Question: I am trying to use 'Http_client.Convenience.http_post' to make a 'http post request'.
---
The API is fairly simple:
> val http_post : string -> (string * string) list -> stringDoes a "POST" request with the given URL and returns the response
body. The list contains the parameters send with the POST request.
---
What I wish to do is to construct a 'http post' request to get the flight information via 'google flights', explained as 'part 1' in here: <URL>
To maintain the format of the 'Post request', I took a screenshot as this:

---
So finally, I construct a 'Http_client.Convenience.http_post' for it:
'''
open Http_client.Convenience;;
let post_para = [("(Request-Line)", "POST /flights/rpc HTTP/1.1");
("Host", "www.google.com");
("Content-Type", "application/json; charset=utf-8");
("X-GWT-Permutation", "0BB89375061712D90759336B50687E78");
("X-GWT-Module-Base", "http://www.google.com/flights/static/");
("Referer", "http://www.google.com/flights/");
("Content-Length", "275");
("Cookie", "PREF=ID=2dc218fc830df28d:U=29aaf343dd519bca:FF=0:TM=<PHONE>:LM=<PHONE>:GM=1:S=RWC3dYzVvVSpkrlz; NID=52=VTp1QILW1ntPlrkLx7yLUtOYhchNk35G4Lk35KBd7A3lCznVV5glz7lwDoDP2RkjtTJVNZSomv3iffPqiJz4oXfpoph3ljb2eInGOe-FwosvrmSXPpnLkEWxMHIbuaid; S=travel-flights=YFCjkd9M9h3Z_uEqBmgynA");
("Pragma", "no-cache");
("Cache-Control", "no-cache");
("data", "[,[[,"fs","[,[,["SJC"]
,"2012-04-05",["EWR","JFK","LGA"]
,"2012-04-12"]
]
"]],[,[[,"b_ca","54"],[,"f_ut","search;f=SJC;t=EWR,JFK,LGA;d=2012-04-05;r=2012-04-12"],[,"b_lr","11:36"],[,"b_lr","1:1528"],[,"b_lr","2:1827"],[,"b_qu","3"],[,"b_qc","1"]]]]")];;
let search () = try (http_post "http://www.google.com/flights/rpc" post_para) with
Http_client.Http_error (id, msg) -> msg;;
let _ = print_endline (search());;
'''
---
When I run it, it just give me the following 'error html page':
'''
<HTML>
<HEAD>
<TITLE>Internal Server Error</TITLE>
</HEAD>
<BODY BGCOLOR="#FFFFFF" TEXT="#000000">
<H1>Internal Server Error</H1>
<H2>Error 500</H2>
</BODY>
</HTML>
'''
---
'http_post'
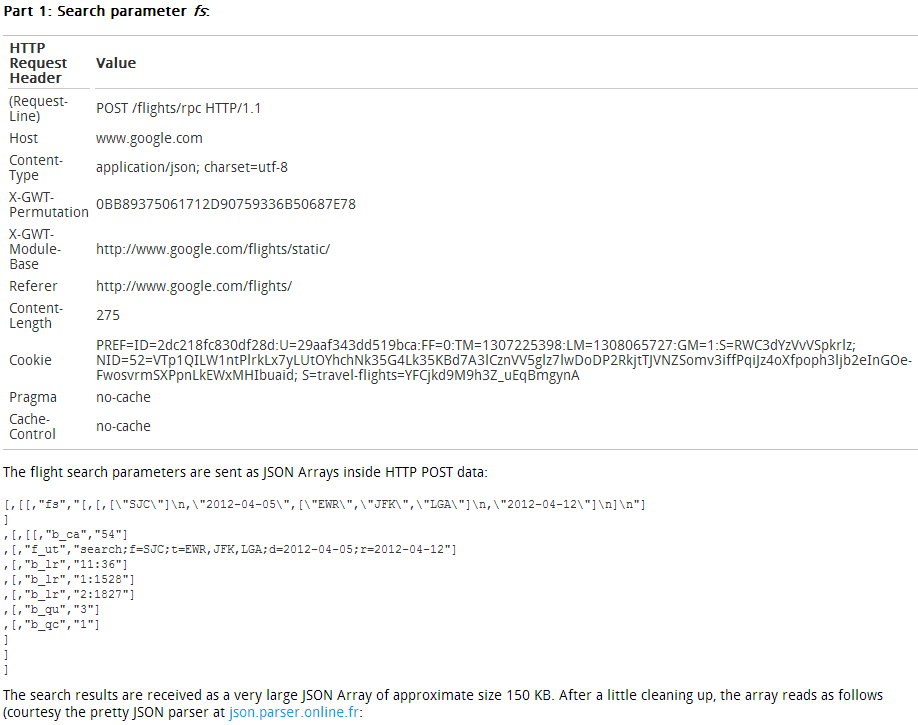
Answer: Drop this from post_para, it is not an HTTP Header, OCamlnet will send that automatically for you: '"(Request-Line)", "POST /flights/rpc HTTP/1.1"'.
To send the headers and POST data separately you need to set the headers use <URL> on the http_call object.
Also the Convenience module in OCamlnet will send the data as application/x-www-form-urlencoded, but I think you need the data sent as is. You can do that by using <URL>.